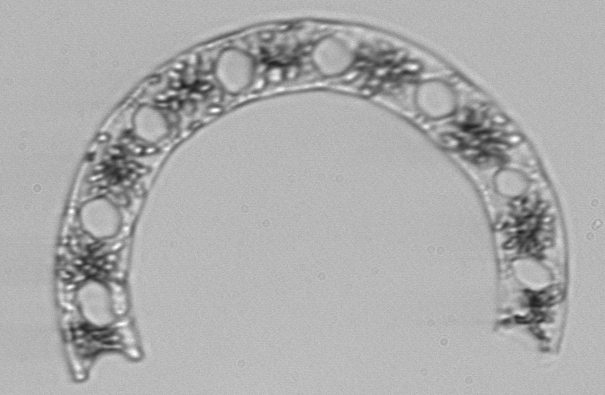
Label: Eucampia